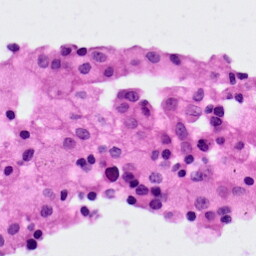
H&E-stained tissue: Lung